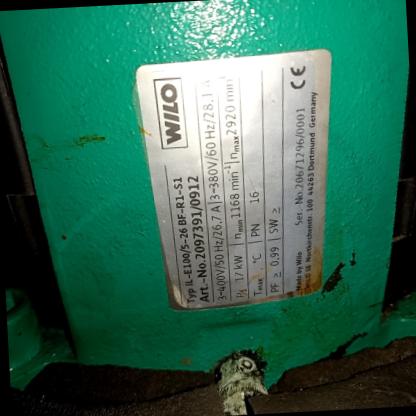
Klasa: tabliczka-znamionowa